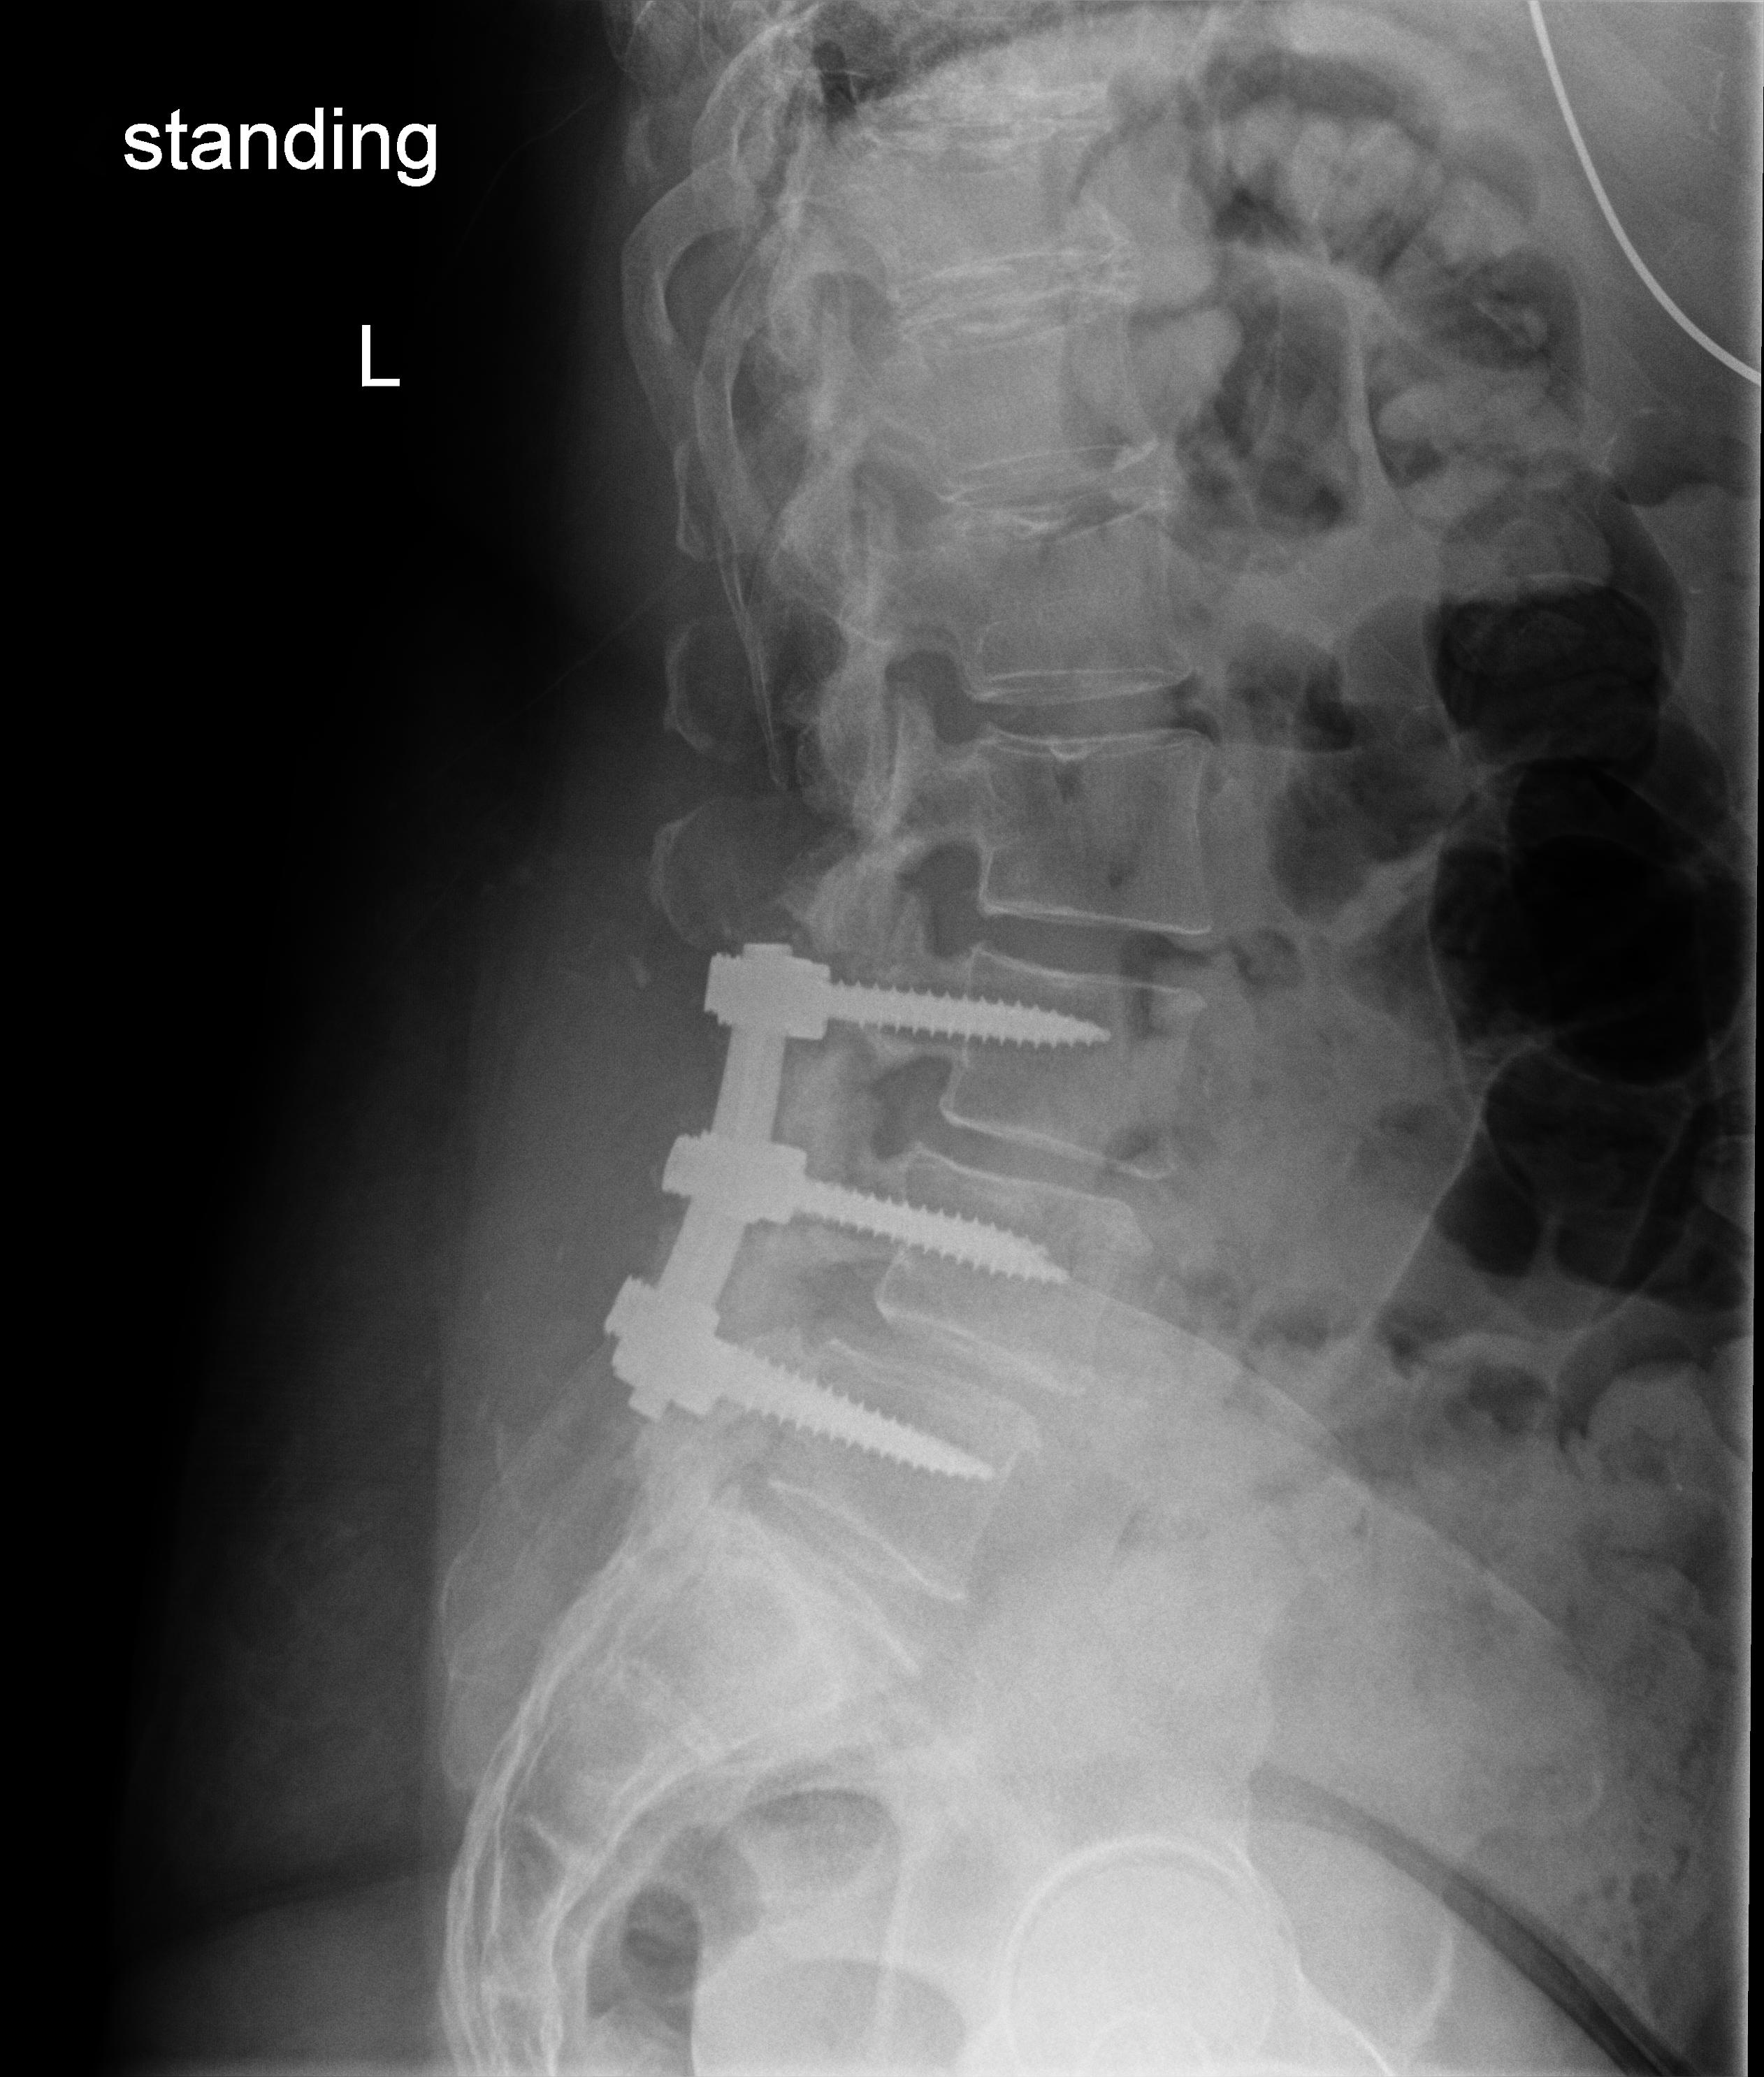
View: LATERAL
Implant manufacturer: nuvasive reline